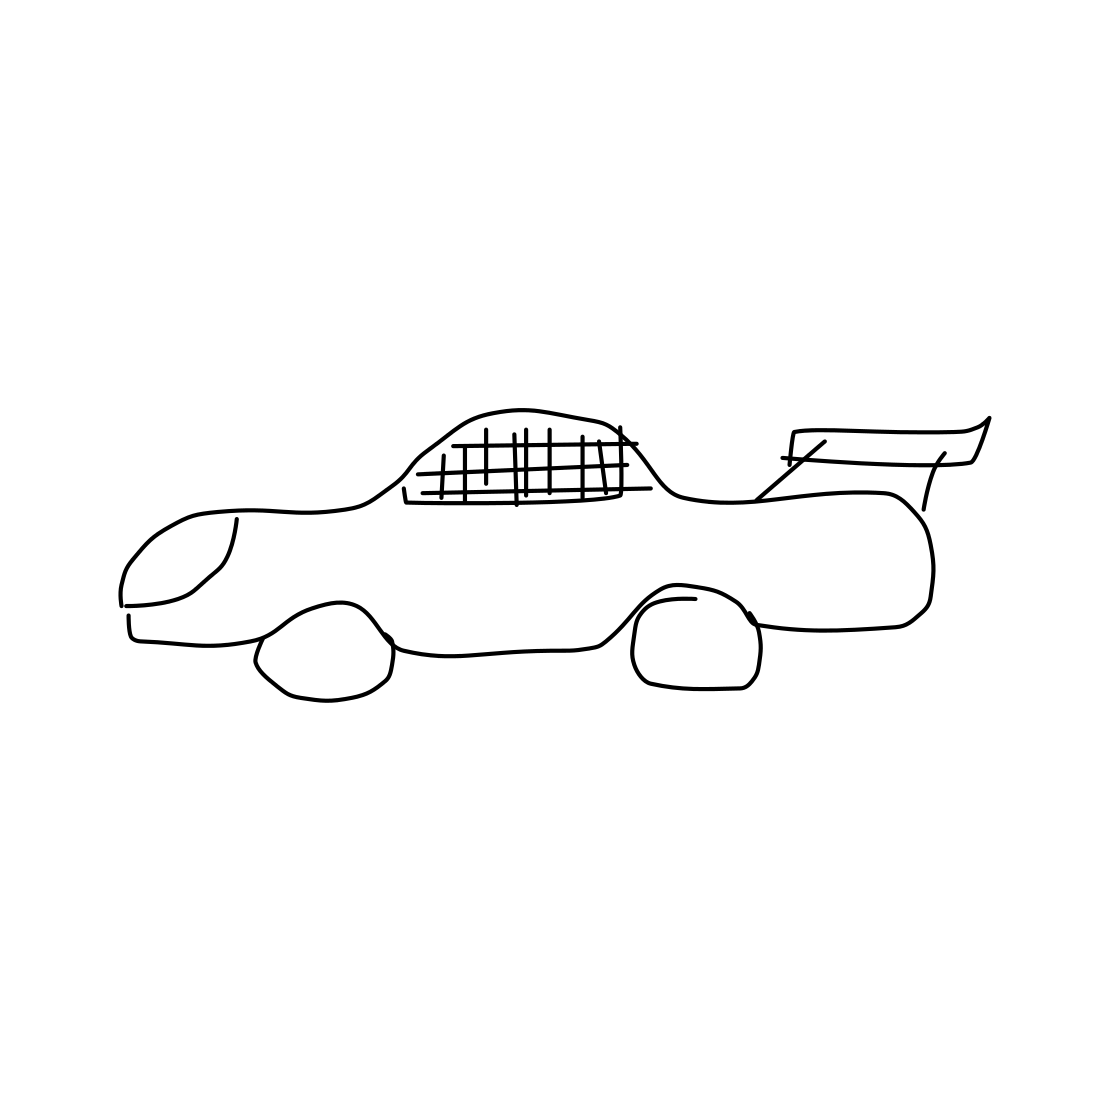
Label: race car